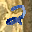
Label: 2